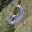
Label: 2